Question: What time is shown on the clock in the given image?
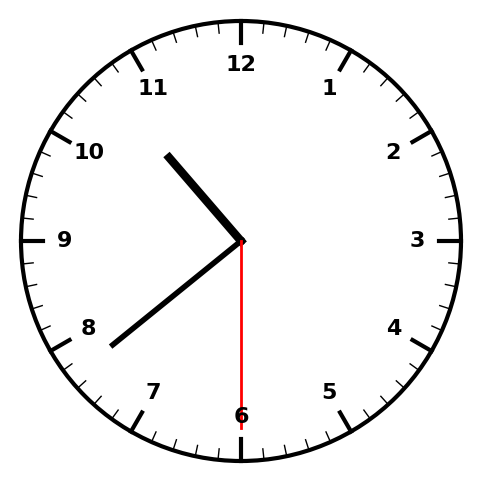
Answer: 10:38:30